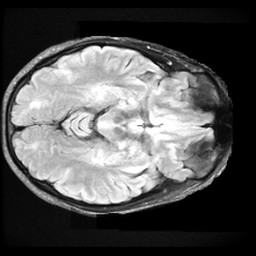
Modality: FLAIR
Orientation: axial
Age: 32
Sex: male
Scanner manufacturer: ge
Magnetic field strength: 3 T
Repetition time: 11 s
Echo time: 0.1497 s